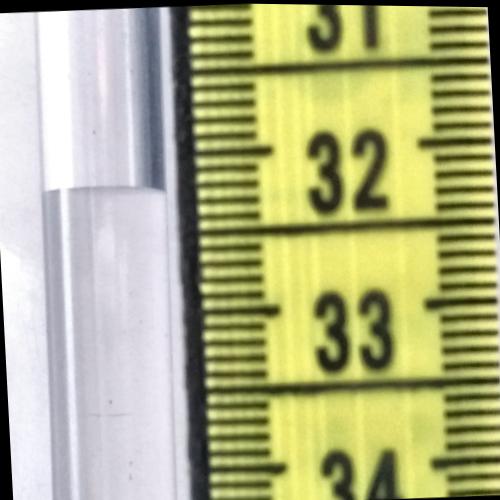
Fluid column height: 32.2 cm